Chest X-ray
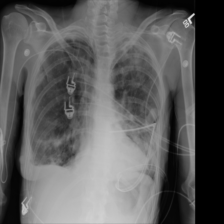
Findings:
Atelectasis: negative
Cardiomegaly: negative
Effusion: negative
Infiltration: positive
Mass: positive
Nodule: negative
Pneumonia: negative
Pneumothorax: negative
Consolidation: negative
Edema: negative
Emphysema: negative
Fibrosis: negative
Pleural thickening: positive
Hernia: negative